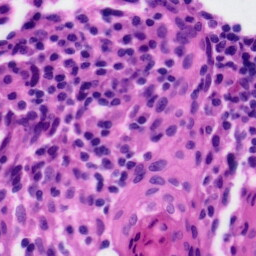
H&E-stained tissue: Tonsil